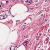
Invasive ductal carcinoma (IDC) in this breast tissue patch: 0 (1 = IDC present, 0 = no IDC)